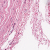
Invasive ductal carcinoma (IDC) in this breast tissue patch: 0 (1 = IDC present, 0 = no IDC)